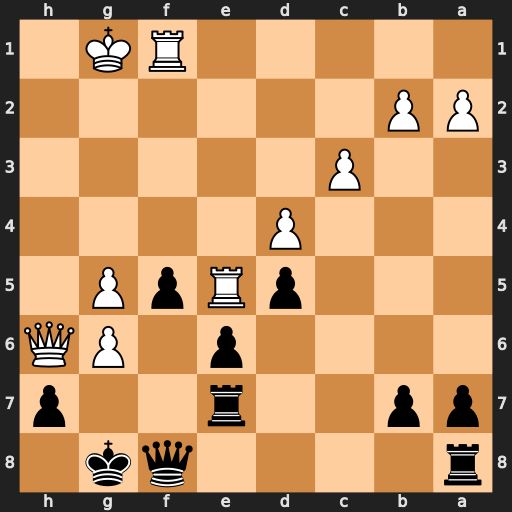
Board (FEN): r4qk1/pp2r2p/4p1PQ/3pRpP1/3P4/2P5/PP6/5RK1
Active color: b
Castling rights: -
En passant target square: -
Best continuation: Qxh6 gxh6 hxg6